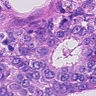
Metastatic tissue present: yes